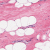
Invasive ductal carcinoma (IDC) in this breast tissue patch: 0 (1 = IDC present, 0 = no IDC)